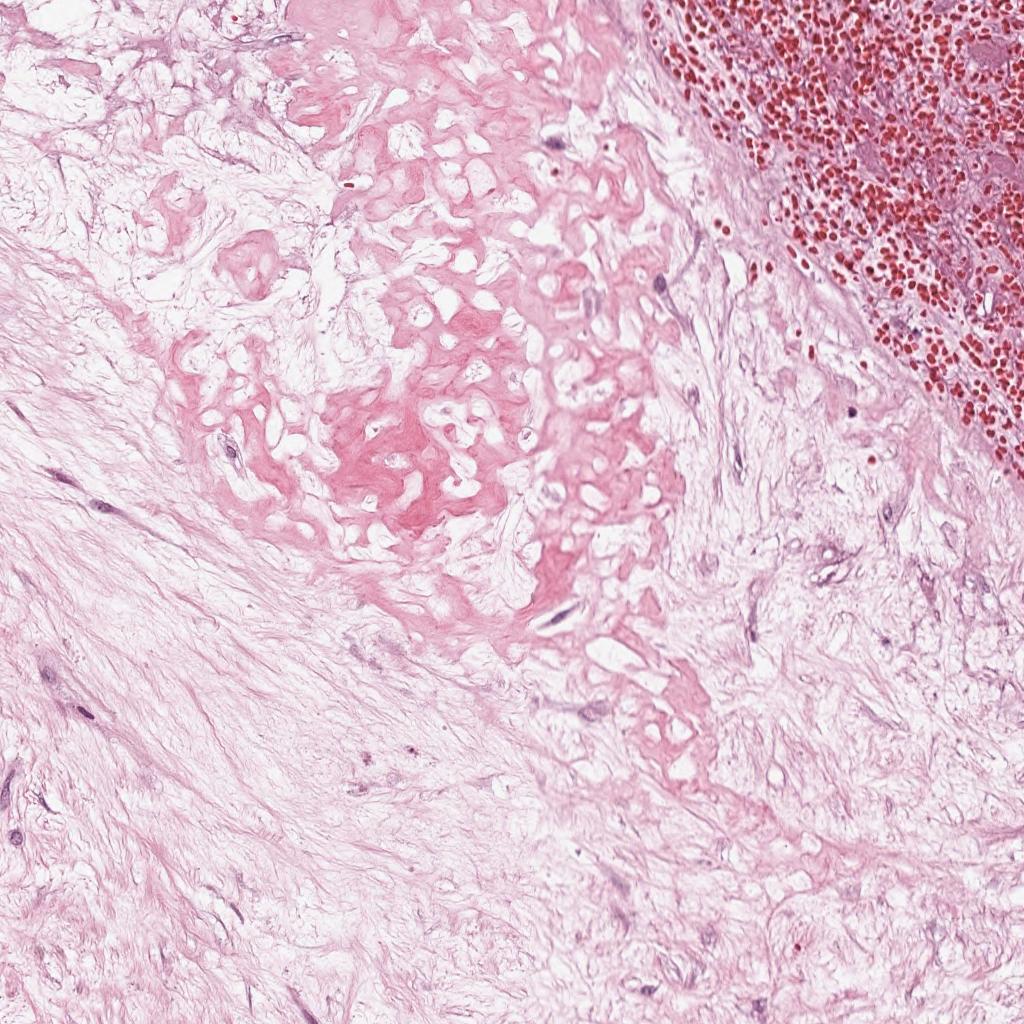
Label: Non-Viable-Tumor